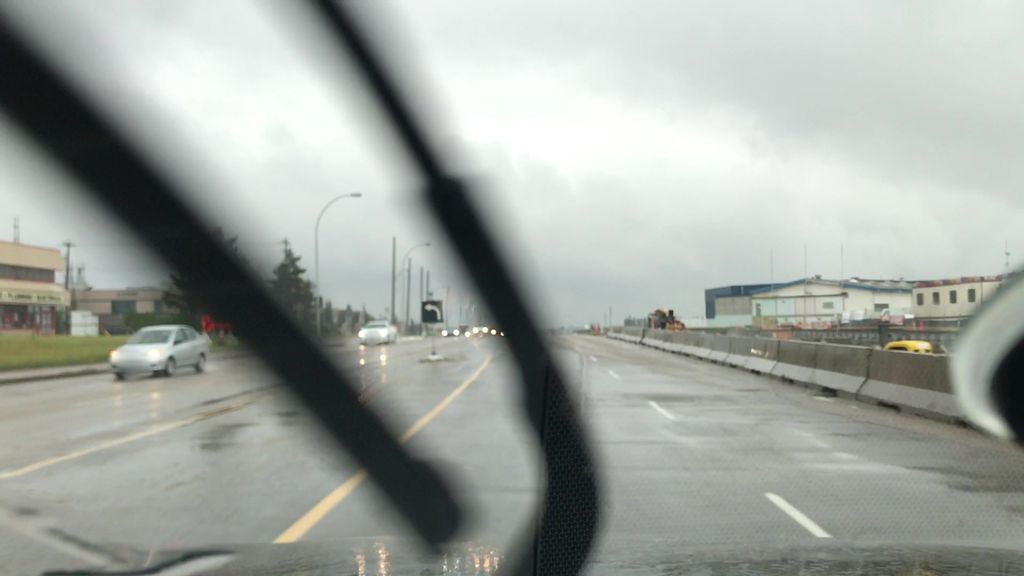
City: edmonton